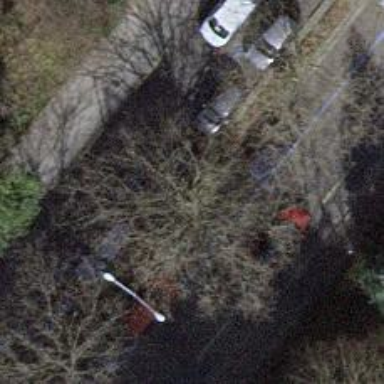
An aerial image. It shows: Avenue of trees.